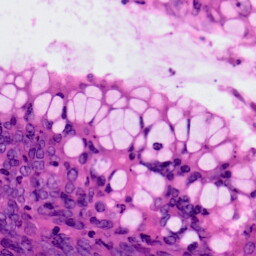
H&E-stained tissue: Colon